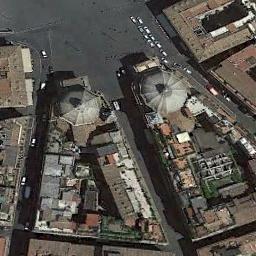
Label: church